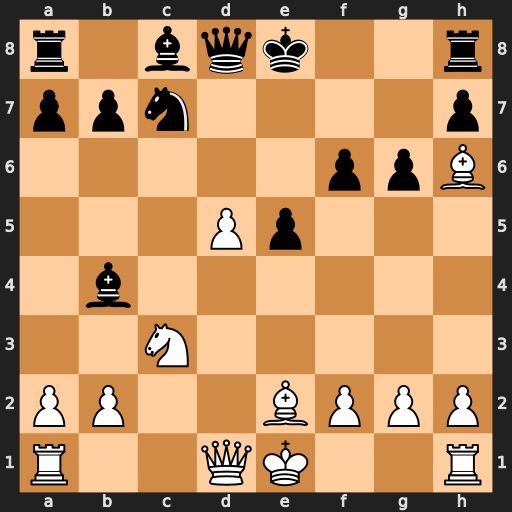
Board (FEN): r1bqk2r/ppn4p/5ppB/3Pp3/1b6/2N5/PP2BPPP/R2QK2R
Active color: w
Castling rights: KQkq
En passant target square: -
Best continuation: Qa4+ Kf7 Qxb4